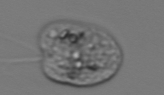
Label: Amoeba